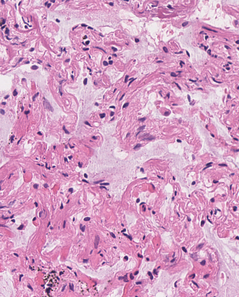
Tumor epithelial tissue: no
Tumor-associated stroma tissue: no
Normal tissue: yes